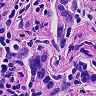
Metastatic tissue present: yes